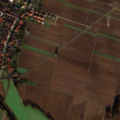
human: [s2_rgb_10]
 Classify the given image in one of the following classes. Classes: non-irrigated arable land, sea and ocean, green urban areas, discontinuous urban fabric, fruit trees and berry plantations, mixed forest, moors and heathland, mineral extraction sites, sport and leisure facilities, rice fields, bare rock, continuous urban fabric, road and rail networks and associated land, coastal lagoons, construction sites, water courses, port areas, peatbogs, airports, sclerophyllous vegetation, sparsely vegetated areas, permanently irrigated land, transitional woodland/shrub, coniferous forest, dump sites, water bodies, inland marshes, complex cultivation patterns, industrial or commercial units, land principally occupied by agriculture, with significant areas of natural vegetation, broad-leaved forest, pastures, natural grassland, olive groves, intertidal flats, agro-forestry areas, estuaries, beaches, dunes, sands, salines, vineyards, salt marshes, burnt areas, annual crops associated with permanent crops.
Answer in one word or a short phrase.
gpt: discontinuous urban fabric, non-irrigated arable land, land principally occupied by agriculture, with significant areas of natural vegetation